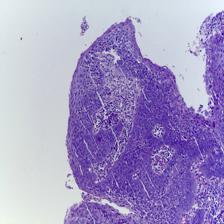
Diagnosis: OSCC